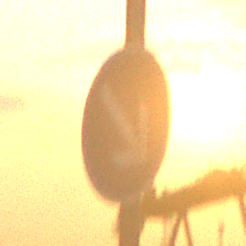
Verkehrszeichen: VorgeschriebeneVorbeifahrtRechts
Umgebung: Outdoor, Suburban
Tageszeit: SunriseSunset
Wetter: PartlyCloudy
Licht: Natural
Jahreszeit: NotSpecified
Kontrast: MediumContrast